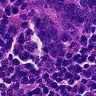
Metastatic tissue present: yes